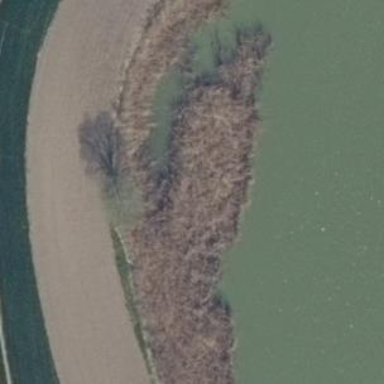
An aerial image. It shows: Reedbed in wetland area.